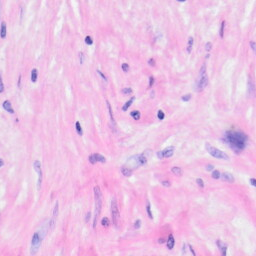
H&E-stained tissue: Kidney